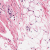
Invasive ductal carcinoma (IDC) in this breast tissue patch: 0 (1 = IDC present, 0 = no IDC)